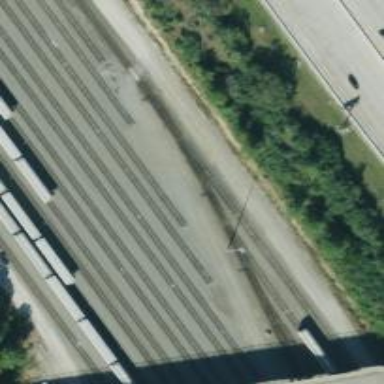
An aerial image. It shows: Rail spur service.